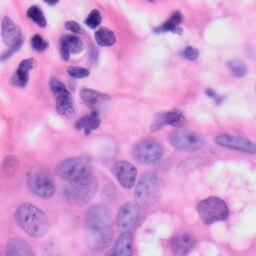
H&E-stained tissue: Skin